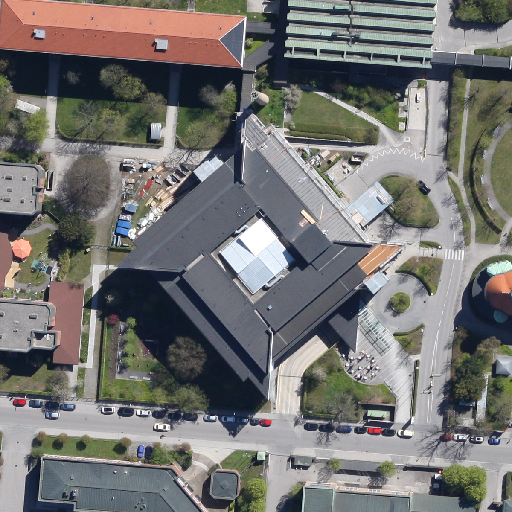
Referring expression: car driving on the road